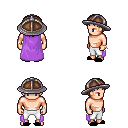
a pixel art fantasy rpg character, male body template, human, light skin, lavender cape, white pants, blonde plain hairstyle, chain helm, bracelets, black slippers, four views (front, back, left, right), 2x2 character sprite sheet, small pixel art, hard edges, no anti-aliasing